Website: ulta-beauty
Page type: customer-info-address
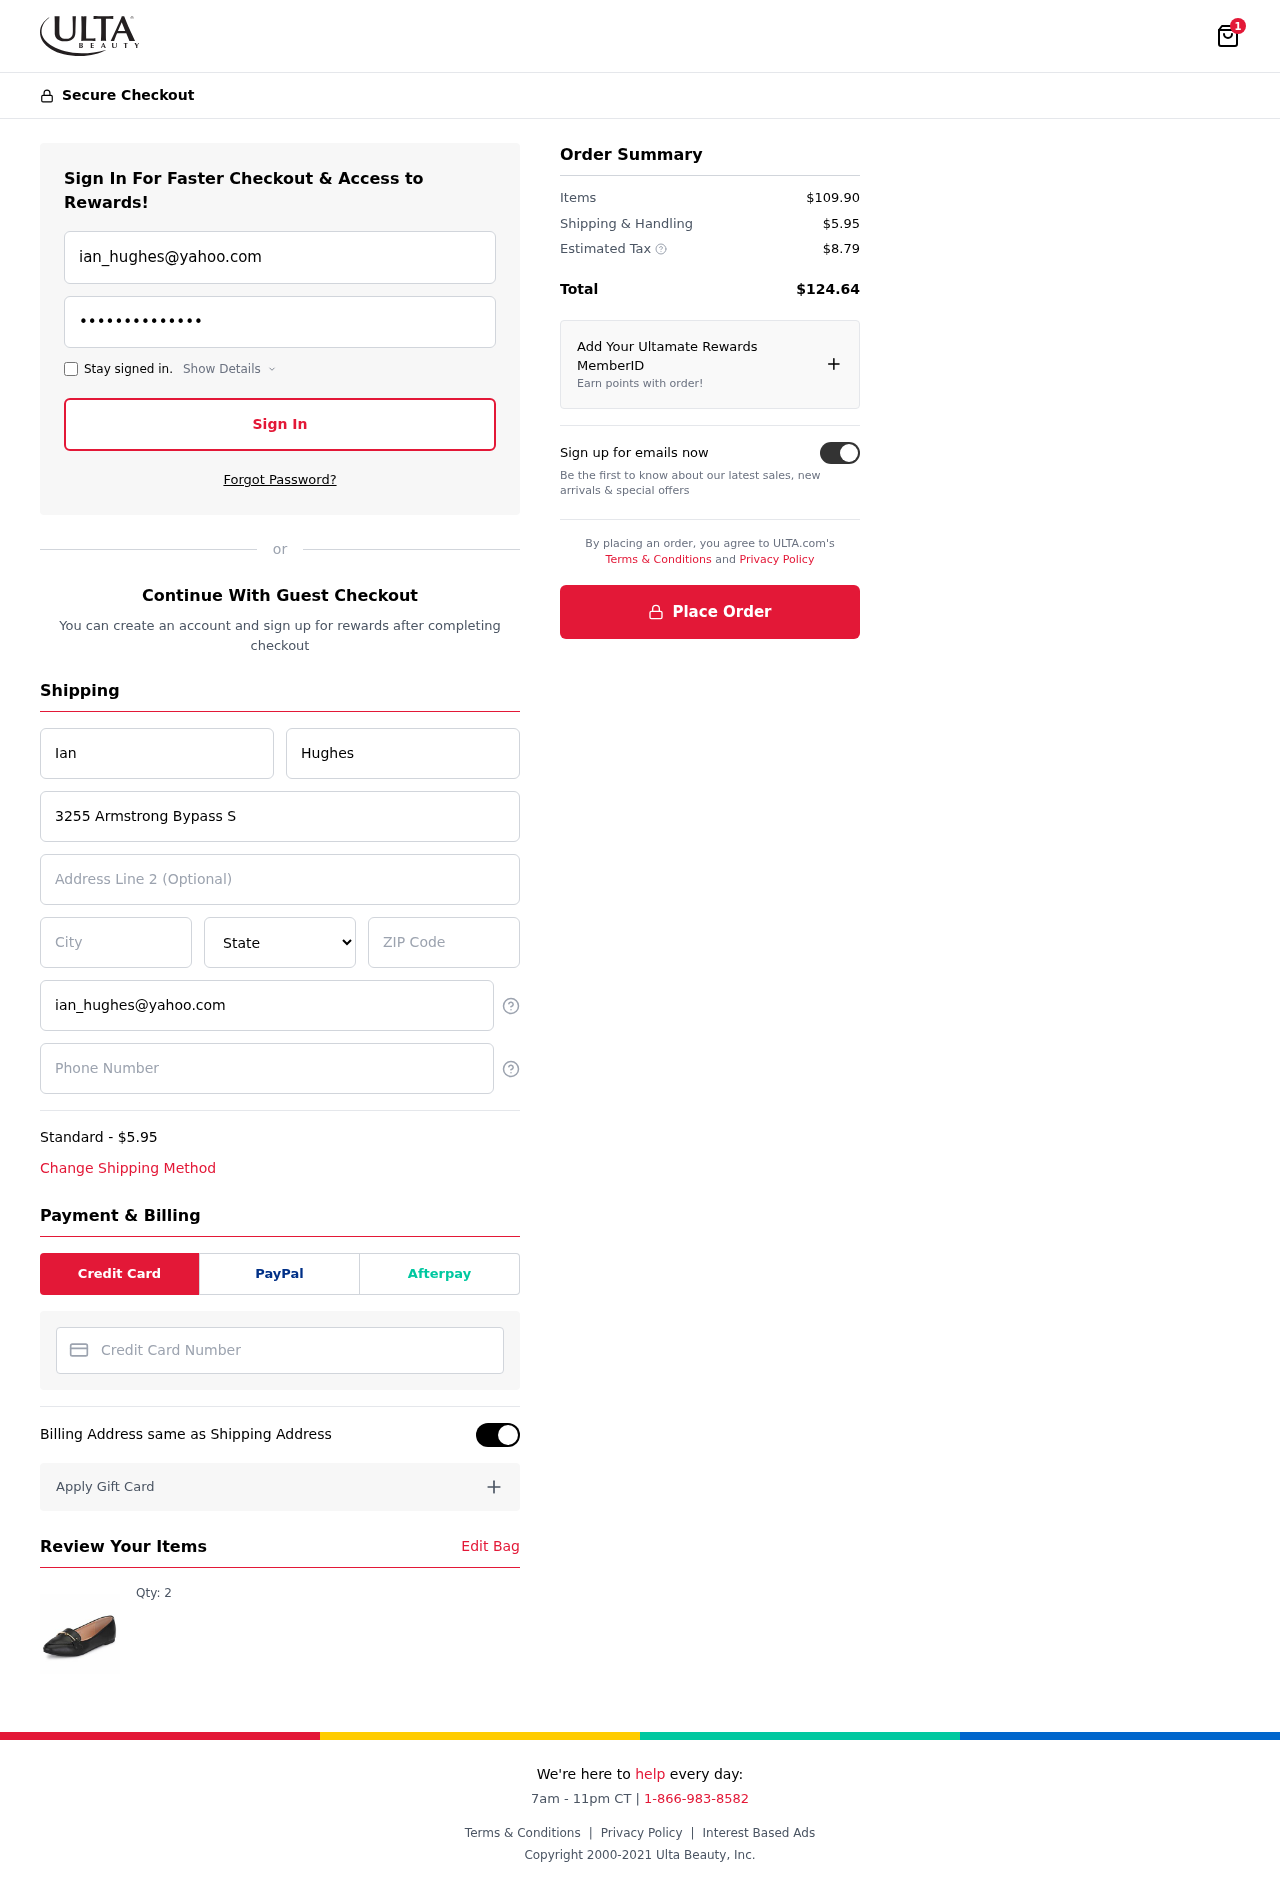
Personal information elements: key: PII_CARD_NUMBER
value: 3759 1424 4458 393
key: PII_CITY
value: Randybury
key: PII_EMAIL
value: ian_hughes@yahoo.com
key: PII_FIRSTNAME
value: Ian
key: PII_LASTNAME
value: Hughes
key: PII_PHONE
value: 3359827983
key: PII_POSTCODE
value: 85287
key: PII_STATE
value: Louisiana
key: PII_STREET
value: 3255 Armstrong Bypass Suite 429
Product elements: key: PRODUCT1_QUANTITY
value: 2
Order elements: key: ORDER_NUM_ITEMS
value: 1
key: ORDER_SHIPPING_COST
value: $5.95
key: ORDER_ITEMS_TOTAL
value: $109.90
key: ORDER_SHIPPING_COST2
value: $5.95
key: ORDER_TAX
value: $8.79
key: ORDER_TOTAL
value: $124.64